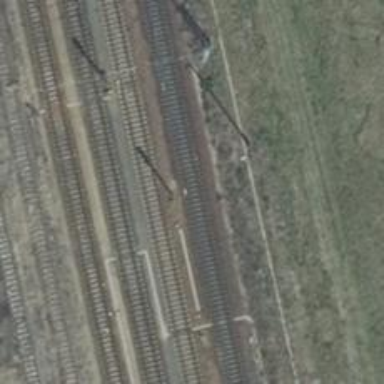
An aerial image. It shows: Railway signal.